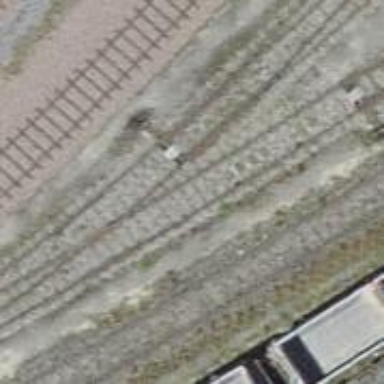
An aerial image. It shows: Railway switch.